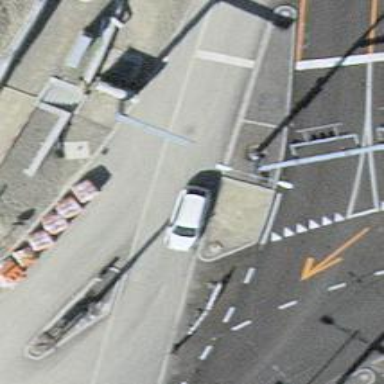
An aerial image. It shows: Road crossing with puffin traffic signals.